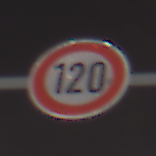
Verkehrszeichen: Geschwindigkeit120
Umgebung: Outdoor, Urban
Tageszeit: Night
Wetter: PartlyCloudy
Licht: Artificial
Jahreszeit: NotSpecified
Kontrast: HighContrast